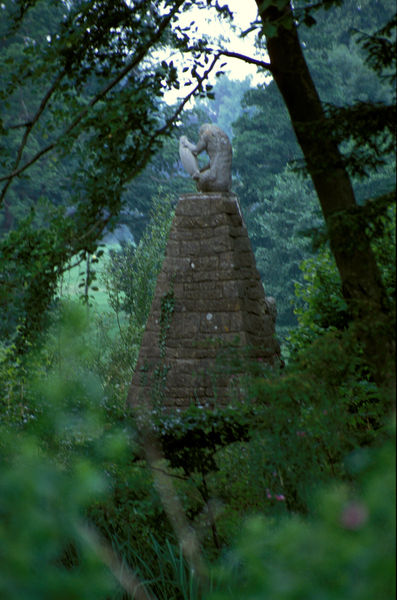
Titel: Congreve Monument
Künstler: William Kent
Standort: Stowe, Buckinghamshire
Institution: Stowe Landscape Gardens
Schlagwörter: baum, blau, blätter, dunkel, felsen, himmel, laub, schatten, vogel, wasser, weiß, bäume, dreieck, grün, komposition, landschaft, sitzen, äste, fenster, frau, grau, licht, säule, blüte, dach, gras, park, rasen, tier, wiese, wolke, halten, mensch, schale, sockel, stein, steine, baumstamm, natur, spiegelung, stamm, strauch, weite, zweige, busch, büsche, sonne, sträucher, figur, sitzend, blatt, pflanze, pflanzen, rosa, wald, turm, affe, garten, krug, skulptur, statue, vase, bewölkt, schwanz, mauer, ziegel, farbe, hecke, lila, violett, klein, kartusche, warten, hoch, unscharf, foto, fotografie, photographie, schild, durchblick, zweig, denkmal, lichtung, loch, gross, zoo, photo, rustika, öffnung, farbfoto, grab, teufel, dickicht, wesen, fabelwesen, obelisk, urwald, gebückt, wildnis, zentrum, gesträuch, tempel, mittelpunkt, undeutlich, pyramide, heilig, weise, konisch, engalnd, grabmal, monument, affen, denkaml, gemauert, durchsicht, stele, buchsbaum, landschaftsgarten, unschärfe, grabstein, freimaurer, stehle, demon, groß4klein, pyramidee, tele, pylon, bewälkt